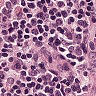
Metastatic tissue present: no